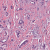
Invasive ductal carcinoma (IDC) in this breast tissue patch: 1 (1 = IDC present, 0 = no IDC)